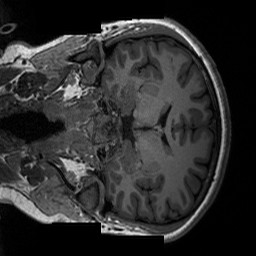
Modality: T1w
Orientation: coronal
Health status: ill
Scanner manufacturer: siemens
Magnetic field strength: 3 T
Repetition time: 2.3 s
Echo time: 0.00226 s